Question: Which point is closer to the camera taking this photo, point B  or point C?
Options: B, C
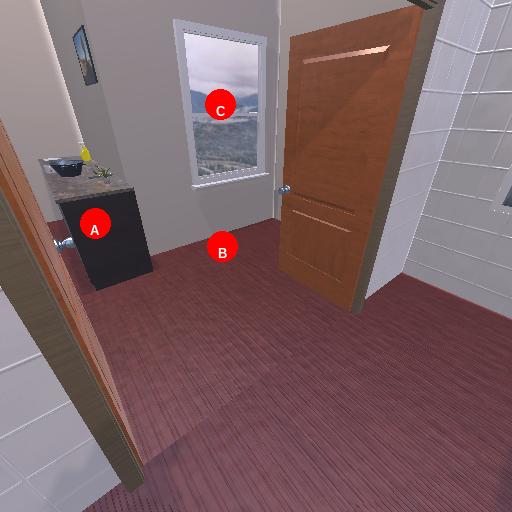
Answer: B